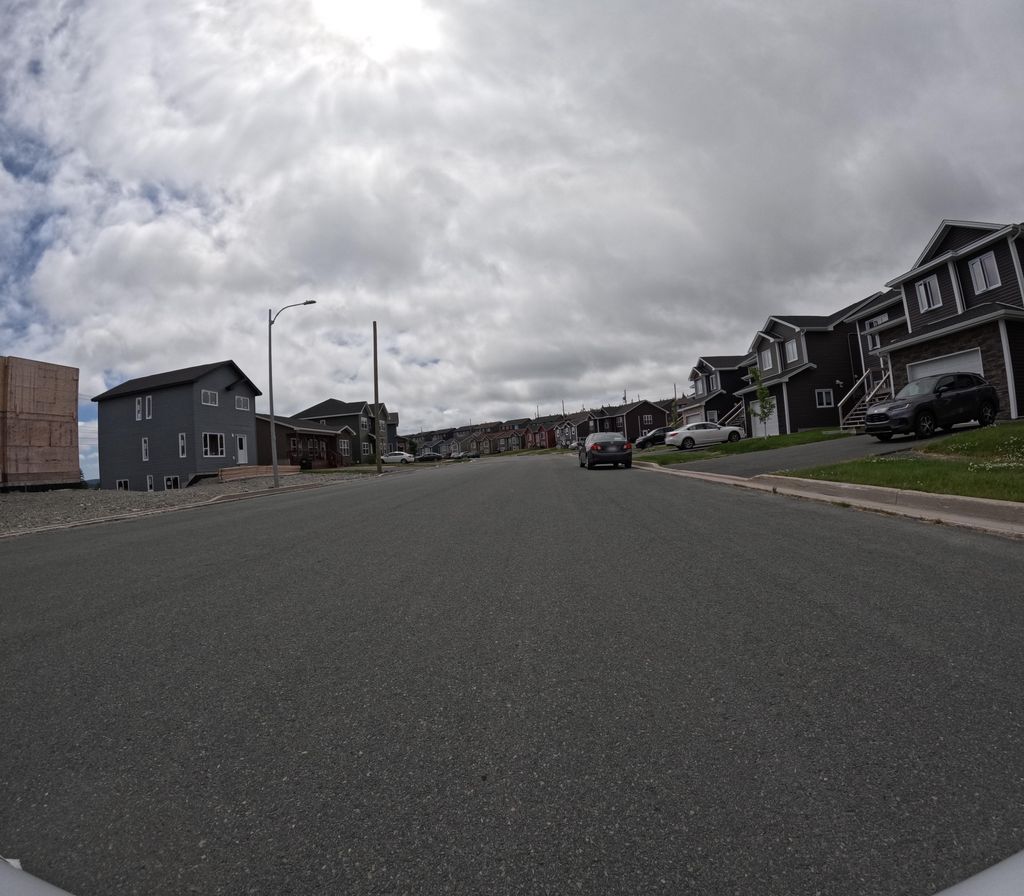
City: st_johns